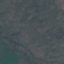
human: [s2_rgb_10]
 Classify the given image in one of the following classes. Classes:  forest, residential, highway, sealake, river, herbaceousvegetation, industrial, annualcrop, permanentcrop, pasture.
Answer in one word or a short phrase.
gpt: HerbaceousVegetation